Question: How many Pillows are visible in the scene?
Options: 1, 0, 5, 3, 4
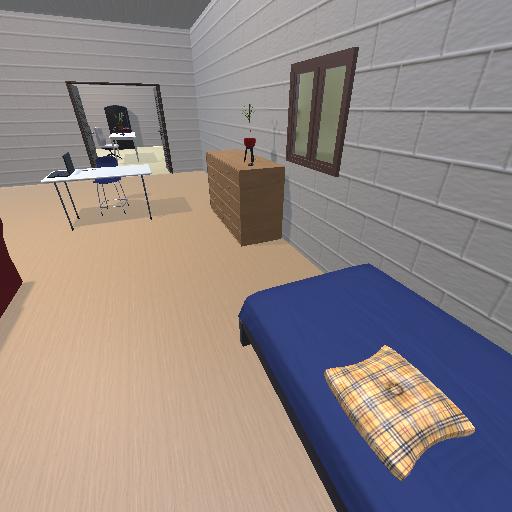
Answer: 1